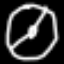
Label: clock